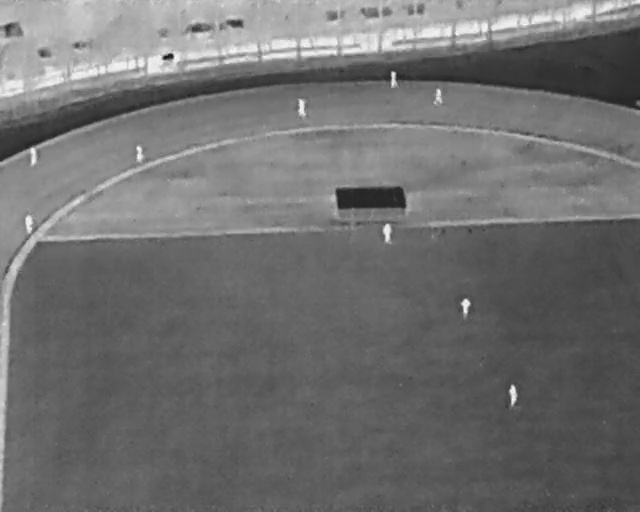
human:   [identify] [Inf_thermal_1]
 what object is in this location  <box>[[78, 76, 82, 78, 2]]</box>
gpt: <ref>1 medium person at the bottom right</ref>

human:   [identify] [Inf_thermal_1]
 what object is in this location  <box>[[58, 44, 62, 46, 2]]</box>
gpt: <ref>1 medium person at the center</ref>

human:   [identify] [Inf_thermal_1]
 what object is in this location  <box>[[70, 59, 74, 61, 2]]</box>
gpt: <ref>1 medium person at the right</ref>